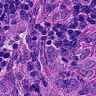
Metastatic tissue present: yes